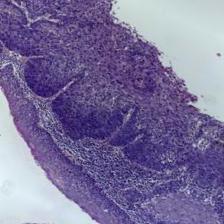
Diagnosis: OSCC